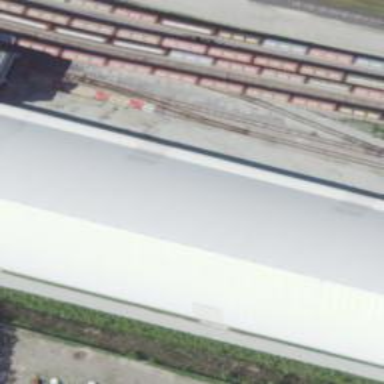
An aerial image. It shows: Railway yard.